Question: I found out how to add a good hover tip within CSS classes referenced in HTML <URL>
I used a combination of the "title" HTML and lharby's CSS.
I have this CSS:
'''
span:hover {
position:relative;
cursor:pointer;
}
span[title]:hover:after {
content: attr(title);
background:yellow;
padding: 4px 8px;
color: #000;
position: absolute;
left: 0;
top: 100%;
z-index: 20;
white-space: nowrap;
}
'''
...and my HTML is like so:
'''
<p> . . . I couldn't stood it much longer. Then for an hour it was deadly dull, and I was fidgety. Miss Watson would say,
<span class="watson" title="Miss Watson is speaking">"Don't put your feet up there, Huckleberry;"</span> and <span
class="watson" title="Miss Watson is speaking">"Don't scrunch up
like that, Huckleberry set up straight;"</span> and pretty soon she would say, <span class="watson" title="Miss
Watson is speaking">"Don't gap and stretch like that, Huckleberry why don't you try to
behave?"</span> ...</p>
'''
But I get two hover tips with this:

I would like to only have one; how can I 86 the smaller white one?
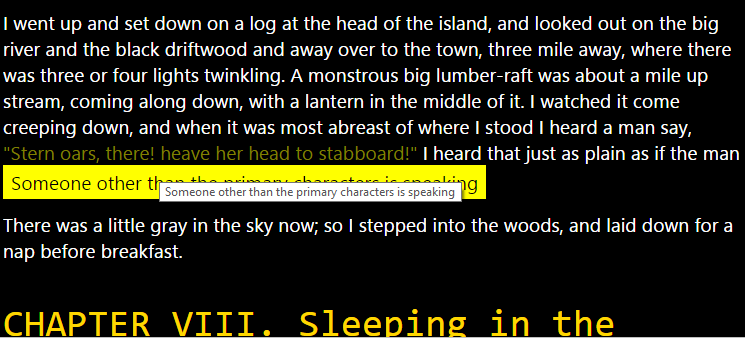
Answer: <URL> so to not activate it I'd use 'data-attr' instead of 'title' since you are creating your own.
'''
span[data-attr]:hover:after {
content: attr(data-attr);
}
'''